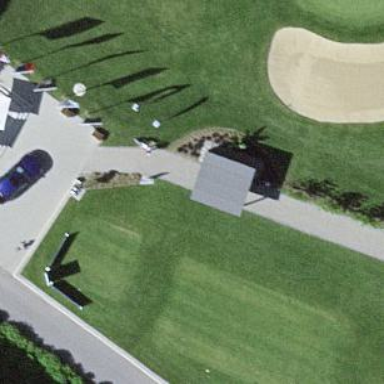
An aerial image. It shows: Designated golf cart path with paved surface that serves as service road.